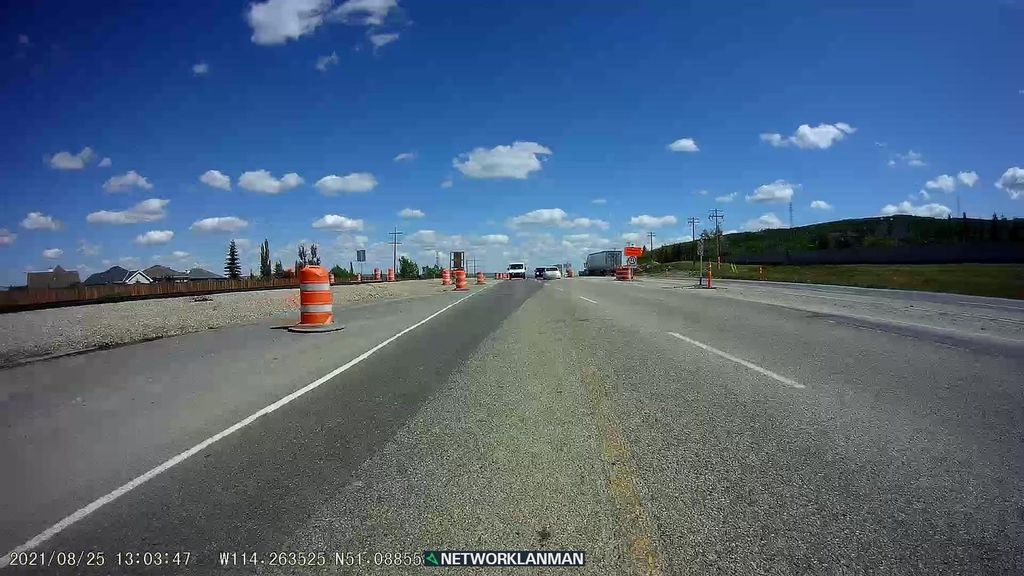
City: calgary